高三 · 代数
已知 $f(x)$ 在 $\mathrm{R}$ 上是可导函数, 则 $f(x)$ 的图象如图所示, 则不等式

$\left(x^{2}-2 x-3\right) f^{\prime}(x)>0$ 的解集为 ( )

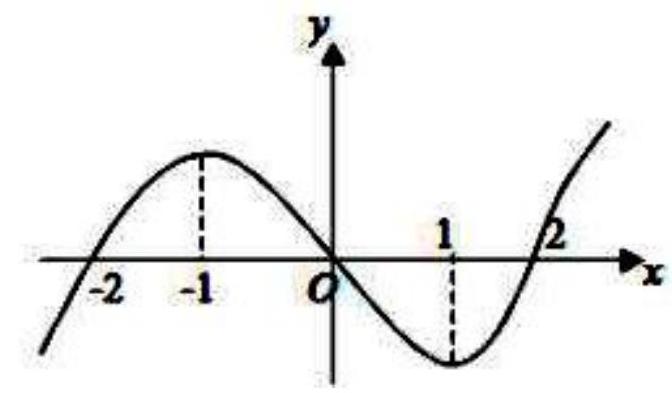
A. $(-\infty,-2) \cup(1,+\infty)$
B. $(-\infty,-2) \cup(1,2)$
C. $(-\infty,-1) \cup(-1,0) \cup(2,+\infty)$
D. $(-\infty,-1) \cup(-1,1) \cup(3,+\infty)$
答案: D
解析: 由 $f(x)$ 的图象可知, 在区间 $(-\infty,-1),(1,+\infty)$ 上, $f^{\prime}(x)>0$; 在区间 $(-1,1), f^{\prime}(x)<0$.不等式 $\left(x^{2}-2 x-3ight) f^{\prime}(x)>0$ 可化为 $(x-3) \cdot(x+1) \cdot f^{\prime}(x)>0$,所以其解集为 $(-\infty,-1) \cup(-1,1) \bigcup(3,+\infty)$ ，故选 D.